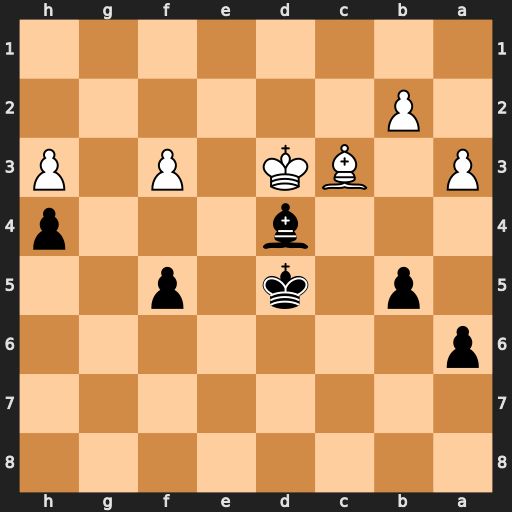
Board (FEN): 8/8/p7/1p1k1p2/3b3p/P1BK1P1P/1P6/8
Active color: b
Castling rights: -
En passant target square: -
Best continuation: Bxc3 Kxc3 Ke5